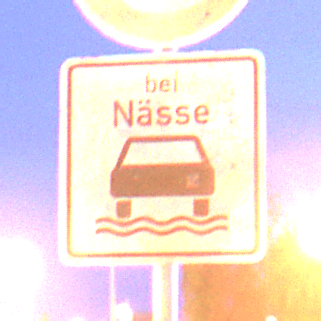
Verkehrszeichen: BeiNaesse
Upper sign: Geschwindigkeit100
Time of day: Night
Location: Outdoor (Urban)
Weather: PartlyCloudy
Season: NotSpecified
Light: Artificial